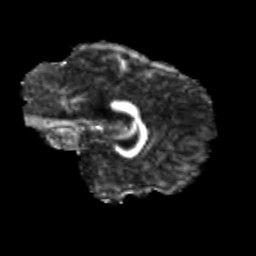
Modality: FA
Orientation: sagittal
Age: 18
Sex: female
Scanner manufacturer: siemens
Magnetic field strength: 3 T
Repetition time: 3.5 s
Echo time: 0.113 s